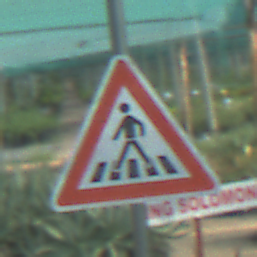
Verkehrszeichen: FussgaengerueberwegRechts
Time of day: MorningAfternoon
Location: Roofed (Special)
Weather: PartlyCloudy
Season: NotSpecified
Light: Natural